Question: I am trying to learn and improve my javascript skills.
A very helpful tool is firebug, with which i can inspect different javascript objects.
However, i have some questions:
1. Some object names (like jQuery, $, fn etc.) are displayed in red color. Why?
2. Some other objects has a "prototype" property, which is not in bold. What is that and when is good or not to use/implement it?
3. Most of functions are shown as "function()". But there are also some other functions which are displayed, for example, as "u(M)", "z()", "B(E)". Why they are different?

Thank you
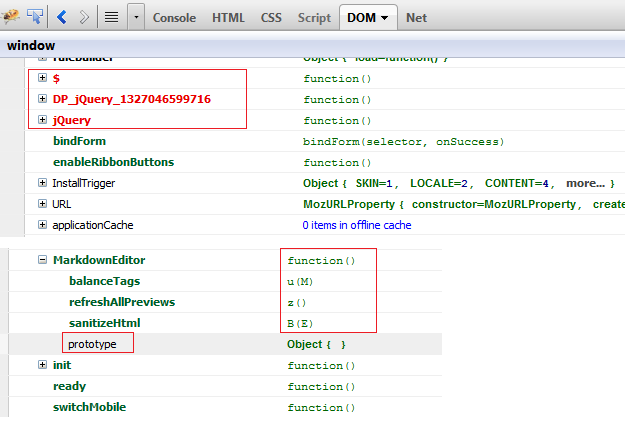
Answer: from the <URL> of firebug:
Different color codes let you distinguish between the different types of variables and improve readability. Here they are in detail:
'''
Format Description
Bold Black Objects
Black DOM objects
get in gray "Getter" functions
Bold green User functions
Green DOM functions
Bold Red Constructor functions
'''
Hope this helps